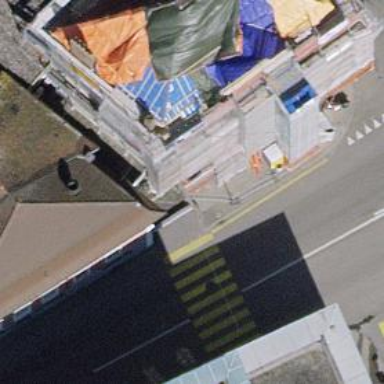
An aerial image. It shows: Lively nightclub.